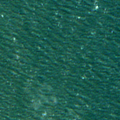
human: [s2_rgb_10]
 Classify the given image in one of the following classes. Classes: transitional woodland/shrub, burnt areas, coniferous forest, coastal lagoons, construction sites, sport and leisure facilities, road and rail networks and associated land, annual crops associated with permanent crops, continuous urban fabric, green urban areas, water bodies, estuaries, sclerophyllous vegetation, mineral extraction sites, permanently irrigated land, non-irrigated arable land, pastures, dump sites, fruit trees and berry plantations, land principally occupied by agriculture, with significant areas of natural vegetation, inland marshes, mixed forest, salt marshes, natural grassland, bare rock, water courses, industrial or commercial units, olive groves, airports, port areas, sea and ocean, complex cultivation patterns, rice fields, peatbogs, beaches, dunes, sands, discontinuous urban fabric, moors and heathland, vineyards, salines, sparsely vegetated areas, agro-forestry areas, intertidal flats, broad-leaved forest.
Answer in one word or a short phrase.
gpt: sea and ocean